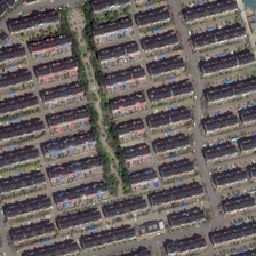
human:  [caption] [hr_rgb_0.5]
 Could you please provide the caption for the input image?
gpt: There are some apartments and narrow squares in this residential area.

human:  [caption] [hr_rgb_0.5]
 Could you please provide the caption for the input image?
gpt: Narrow residential apartments have small apartments and narrow apartments.

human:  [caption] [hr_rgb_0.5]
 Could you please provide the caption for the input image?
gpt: There is an apartment in narrow rows in this residential area along with a narrow square.

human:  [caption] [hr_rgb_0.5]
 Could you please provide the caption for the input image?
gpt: In this residential area, there are some apartments arranged very tightly, and there is a long and narrow square.

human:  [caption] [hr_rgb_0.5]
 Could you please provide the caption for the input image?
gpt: There is some flat in narrow rows in this residential area along with a narrow and long square.